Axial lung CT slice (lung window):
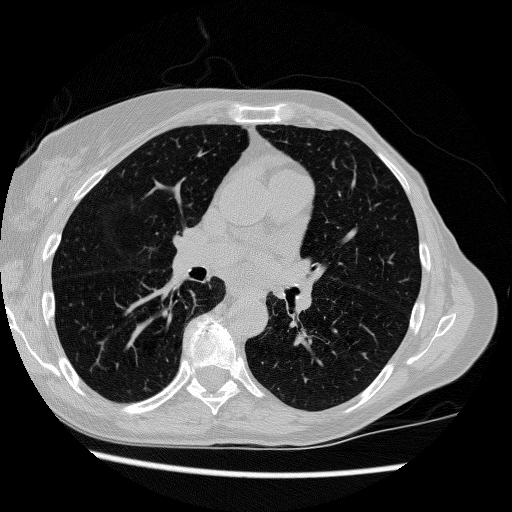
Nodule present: no